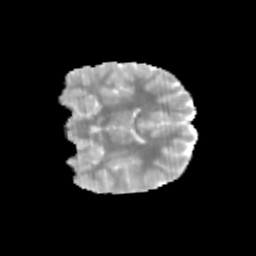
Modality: MD
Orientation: coronal
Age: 8
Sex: male
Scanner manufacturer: siemens
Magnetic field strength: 3 T
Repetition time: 3.8 s
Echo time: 0.07 s